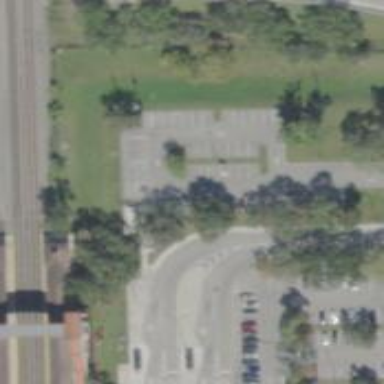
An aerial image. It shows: Parking space is available.